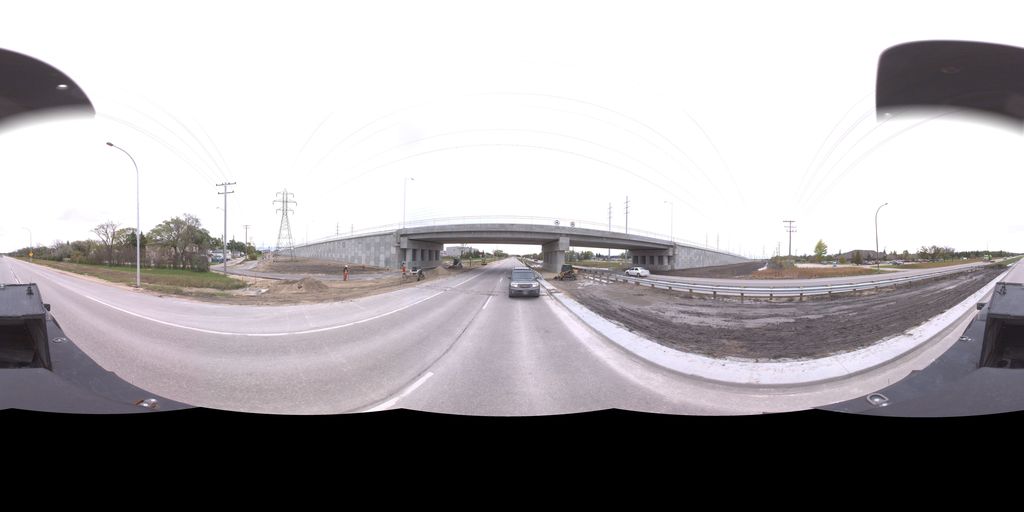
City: winnipeg